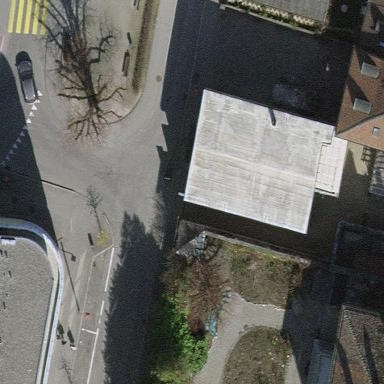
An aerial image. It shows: Flat-roofed apartment building.